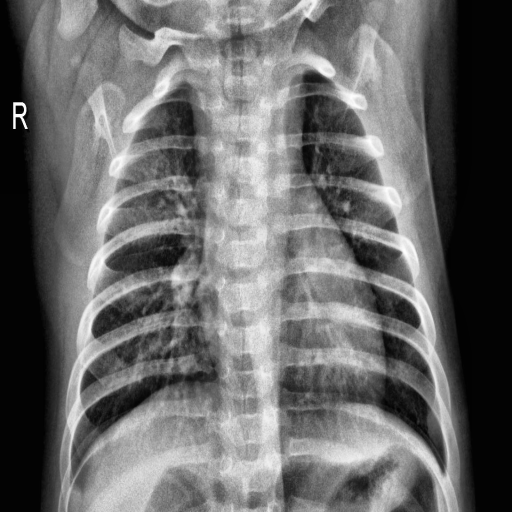
Finding: NORMAL